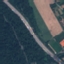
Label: Highway